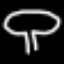
Label: mushroom